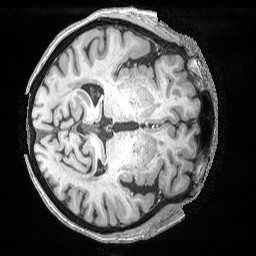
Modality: T1w
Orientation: axial
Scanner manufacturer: siemens
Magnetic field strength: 3 T
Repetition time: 2.53 s
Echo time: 0.00169 s